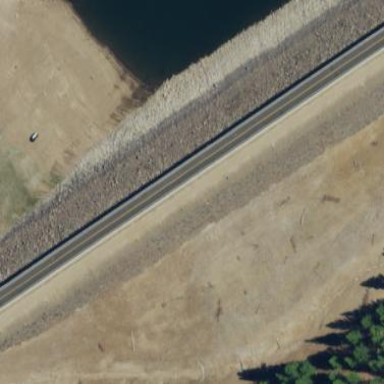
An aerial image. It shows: Dam across waterway.